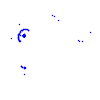
Particle: pion